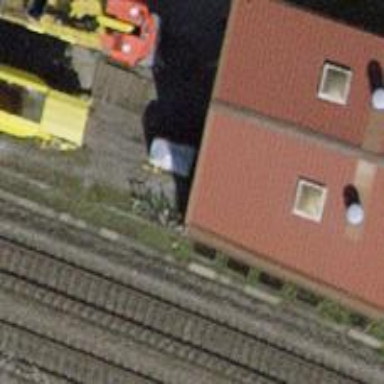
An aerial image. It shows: Single-track railway spur.